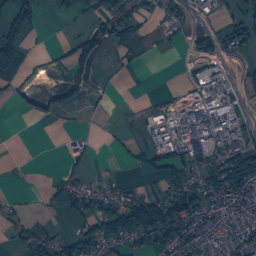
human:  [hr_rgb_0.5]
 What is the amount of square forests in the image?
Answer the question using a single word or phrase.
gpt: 0

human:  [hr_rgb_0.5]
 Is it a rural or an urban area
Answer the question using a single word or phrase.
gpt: urban

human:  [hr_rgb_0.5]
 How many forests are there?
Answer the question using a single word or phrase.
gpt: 102

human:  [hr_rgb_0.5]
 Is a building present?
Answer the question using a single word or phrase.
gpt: yes

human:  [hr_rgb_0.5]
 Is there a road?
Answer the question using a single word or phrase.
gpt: yes

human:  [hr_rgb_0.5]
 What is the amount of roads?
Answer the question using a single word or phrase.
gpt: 738

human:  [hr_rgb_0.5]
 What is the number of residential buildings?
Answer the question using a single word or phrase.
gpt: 1841

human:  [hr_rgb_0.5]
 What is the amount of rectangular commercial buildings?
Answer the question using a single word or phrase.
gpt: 50

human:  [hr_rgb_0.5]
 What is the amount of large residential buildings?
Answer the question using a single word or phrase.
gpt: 2

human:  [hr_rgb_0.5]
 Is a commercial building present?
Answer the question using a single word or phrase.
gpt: yes

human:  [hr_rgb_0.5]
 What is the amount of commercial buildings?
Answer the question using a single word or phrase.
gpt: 112

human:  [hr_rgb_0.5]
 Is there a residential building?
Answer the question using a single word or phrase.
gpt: yes

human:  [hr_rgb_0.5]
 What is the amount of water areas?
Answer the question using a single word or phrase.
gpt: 15

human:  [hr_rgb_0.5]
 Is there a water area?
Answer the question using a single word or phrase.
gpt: yes

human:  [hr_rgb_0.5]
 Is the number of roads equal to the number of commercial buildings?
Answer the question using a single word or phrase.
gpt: no

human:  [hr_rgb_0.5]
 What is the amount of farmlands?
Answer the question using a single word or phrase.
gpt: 21

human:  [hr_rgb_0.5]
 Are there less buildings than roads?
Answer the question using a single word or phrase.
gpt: no

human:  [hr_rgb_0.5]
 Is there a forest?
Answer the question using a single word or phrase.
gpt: yes

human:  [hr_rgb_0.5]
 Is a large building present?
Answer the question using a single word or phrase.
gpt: yes

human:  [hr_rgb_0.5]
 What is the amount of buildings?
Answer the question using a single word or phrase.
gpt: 1984

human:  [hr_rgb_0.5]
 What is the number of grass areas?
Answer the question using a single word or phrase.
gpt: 83

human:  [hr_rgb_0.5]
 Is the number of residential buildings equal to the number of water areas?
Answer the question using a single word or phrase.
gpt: no

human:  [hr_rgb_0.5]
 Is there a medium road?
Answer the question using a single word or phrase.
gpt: no

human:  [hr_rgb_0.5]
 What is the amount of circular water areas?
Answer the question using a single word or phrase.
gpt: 0

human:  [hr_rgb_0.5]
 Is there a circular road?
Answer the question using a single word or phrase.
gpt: no

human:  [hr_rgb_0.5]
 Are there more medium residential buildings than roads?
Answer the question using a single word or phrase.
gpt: no

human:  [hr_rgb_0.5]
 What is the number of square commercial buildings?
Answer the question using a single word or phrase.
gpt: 0

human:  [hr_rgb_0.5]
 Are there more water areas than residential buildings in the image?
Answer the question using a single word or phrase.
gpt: no

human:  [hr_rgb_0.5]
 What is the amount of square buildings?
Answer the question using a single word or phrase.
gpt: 6

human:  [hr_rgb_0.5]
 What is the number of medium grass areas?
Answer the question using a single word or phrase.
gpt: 25

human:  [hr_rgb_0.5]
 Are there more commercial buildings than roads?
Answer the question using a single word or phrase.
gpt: no

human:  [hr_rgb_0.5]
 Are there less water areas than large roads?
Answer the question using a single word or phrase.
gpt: no

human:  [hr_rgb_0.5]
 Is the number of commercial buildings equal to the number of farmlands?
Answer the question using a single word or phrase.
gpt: no

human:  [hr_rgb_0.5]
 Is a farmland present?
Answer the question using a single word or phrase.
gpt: yes

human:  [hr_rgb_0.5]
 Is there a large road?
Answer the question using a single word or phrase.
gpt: no

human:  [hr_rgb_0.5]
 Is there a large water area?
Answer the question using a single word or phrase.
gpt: yes

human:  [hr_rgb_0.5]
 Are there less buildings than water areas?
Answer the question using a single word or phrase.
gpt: no

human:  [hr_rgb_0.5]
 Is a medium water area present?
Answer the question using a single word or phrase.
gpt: yes

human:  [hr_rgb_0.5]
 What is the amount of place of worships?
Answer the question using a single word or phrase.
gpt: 2

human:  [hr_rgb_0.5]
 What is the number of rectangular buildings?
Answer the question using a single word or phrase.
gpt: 918

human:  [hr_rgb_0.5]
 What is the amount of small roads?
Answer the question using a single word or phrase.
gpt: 407

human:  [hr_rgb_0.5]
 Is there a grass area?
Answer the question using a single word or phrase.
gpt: yes

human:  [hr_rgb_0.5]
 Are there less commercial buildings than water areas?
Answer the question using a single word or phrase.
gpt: no

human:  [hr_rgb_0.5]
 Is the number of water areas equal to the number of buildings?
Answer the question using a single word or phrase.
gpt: no

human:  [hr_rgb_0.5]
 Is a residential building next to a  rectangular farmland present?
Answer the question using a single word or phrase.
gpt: no

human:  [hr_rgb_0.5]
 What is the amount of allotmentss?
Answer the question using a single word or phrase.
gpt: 1

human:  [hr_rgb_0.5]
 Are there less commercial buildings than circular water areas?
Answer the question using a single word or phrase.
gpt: no

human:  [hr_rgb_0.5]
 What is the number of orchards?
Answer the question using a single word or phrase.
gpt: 11

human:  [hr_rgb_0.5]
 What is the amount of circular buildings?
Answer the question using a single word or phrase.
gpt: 6

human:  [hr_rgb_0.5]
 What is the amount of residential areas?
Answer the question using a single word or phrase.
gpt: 15

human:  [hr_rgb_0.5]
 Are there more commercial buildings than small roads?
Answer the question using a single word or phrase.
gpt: no

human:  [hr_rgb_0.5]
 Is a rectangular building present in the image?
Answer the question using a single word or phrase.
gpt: yes

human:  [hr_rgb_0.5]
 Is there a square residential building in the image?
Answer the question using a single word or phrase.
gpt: yes

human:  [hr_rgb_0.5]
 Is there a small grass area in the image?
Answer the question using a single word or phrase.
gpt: yes

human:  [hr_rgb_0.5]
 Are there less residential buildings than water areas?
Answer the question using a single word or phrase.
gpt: no

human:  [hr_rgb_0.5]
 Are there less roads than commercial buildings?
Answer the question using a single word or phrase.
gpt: no

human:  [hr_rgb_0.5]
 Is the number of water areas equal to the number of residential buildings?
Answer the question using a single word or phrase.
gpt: no

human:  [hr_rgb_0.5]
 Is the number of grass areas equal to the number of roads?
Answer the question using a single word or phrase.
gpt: no

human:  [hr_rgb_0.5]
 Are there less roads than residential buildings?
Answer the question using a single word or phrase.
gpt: yes

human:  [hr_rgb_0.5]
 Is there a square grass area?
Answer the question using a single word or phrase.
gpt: yes

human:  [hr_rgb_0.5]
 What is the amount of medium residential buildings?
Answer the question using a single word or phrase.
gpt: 17

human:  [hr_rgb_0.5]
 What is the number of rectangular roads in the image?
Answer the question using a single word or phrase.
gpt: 0

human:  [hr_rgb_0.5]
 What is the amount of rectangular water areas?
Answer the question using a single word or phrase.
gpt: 0

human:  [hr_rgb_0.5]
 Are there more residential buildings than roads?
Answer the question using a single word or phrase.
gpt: yes